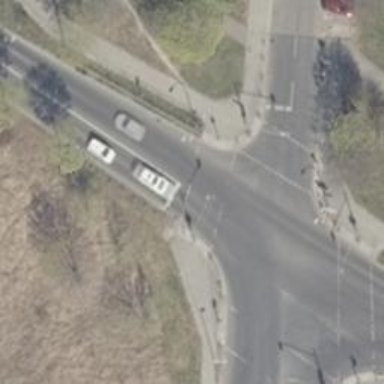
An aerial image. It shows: Crossing with traffic signals.